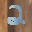
Label: 2